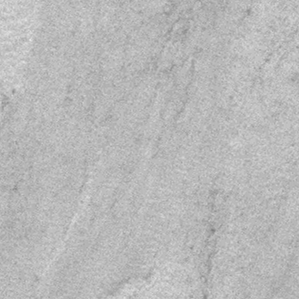
Label: frost